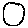
Label: circle